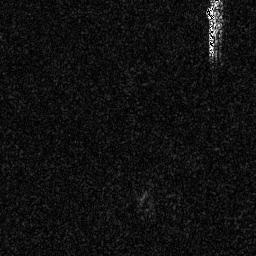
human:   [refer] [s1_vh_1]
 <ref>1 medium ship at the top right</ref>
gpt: <box>[[79, 0, 86, 21, 0]]</box>